Question: I've created a custom Vagrant box by installing additional software on a base box. I now want to distribute this box. I've packaged the custom box using 'vagrant package'.
In following the <URL>

So my question is: Does Vagrant Cloud provide hosting space for the files or is it simply redirecting to the actual hosting site? In other words, is the URL step expecting me to provide link to a VM already uploaded to some hosting site (Git, AWS etc)?
If Vagrant Cloud does provide hosting space, can someone point me to the next step in the process? Specifically, what URL is it expecting?
Thanks
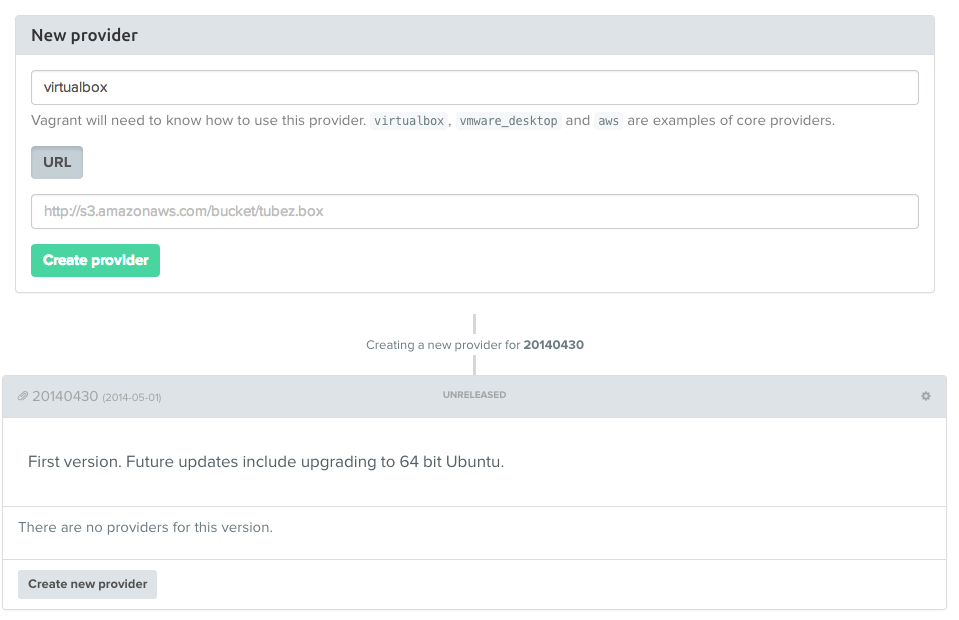
Answer: I just recently run in to this very same issue and asked the same question from the support. At the time of the writing <URL>. Instead you have to save the box-file somewhere in the internet and provide the url to that location. Note the file can't be behind authentication.
The following note has appeared to <URL>-section:
> A core part of this service will be hosting of actual box files. This is being tested internally at the time of the beta launch, and will likely be a paid feature due to high bandwidth costs.
The privacy issue is still unaddressed in the <URL>-documentation.
HashiCorp has announced yesterday the end of Beta and a bunch of new features including box hosting. See their announcement for the details: <URL>.